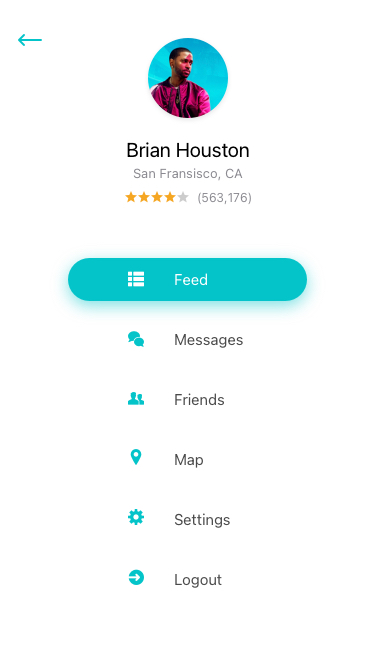
Text in this UI design:
Feed
Messages
Friends
Map
Settings
Logout
Brian Houston
San Fransisco, CA
(563,176)